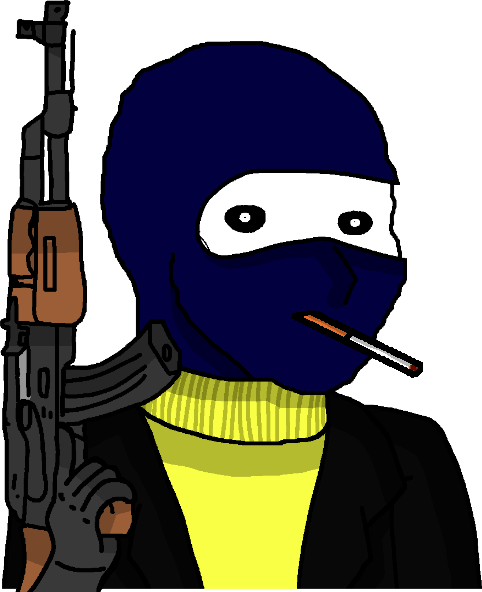
Label: 5_Oomer